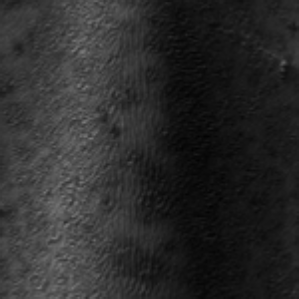
Label: frost